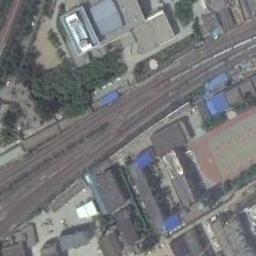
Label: railway